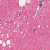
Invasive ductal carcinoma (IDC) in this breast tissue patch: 0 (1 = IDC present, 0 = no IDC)